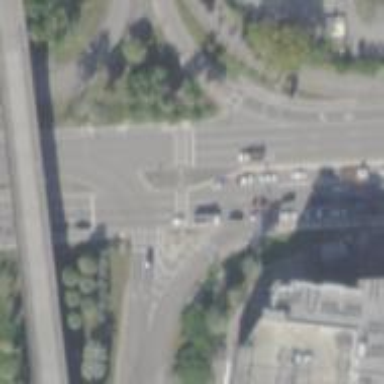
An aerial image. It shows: Primary highway with separate asphalt sidewalk.